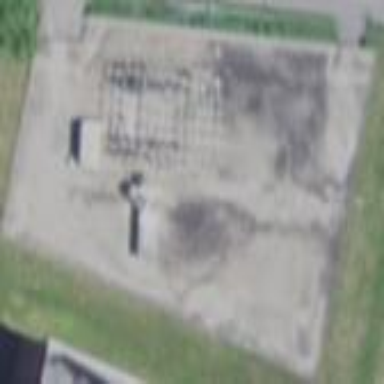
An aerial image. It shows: Power substation.